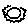
Label: sun